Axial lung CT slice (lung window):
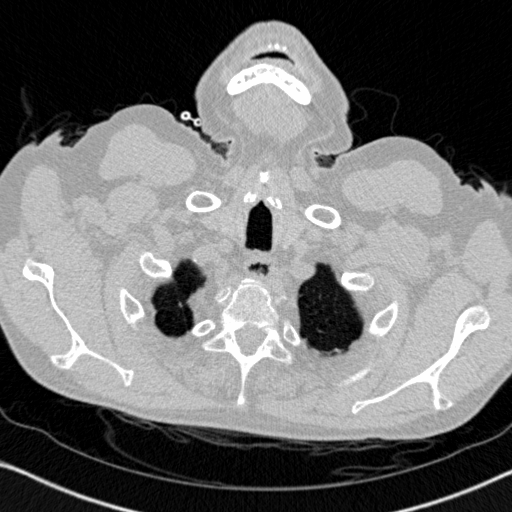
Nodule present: no